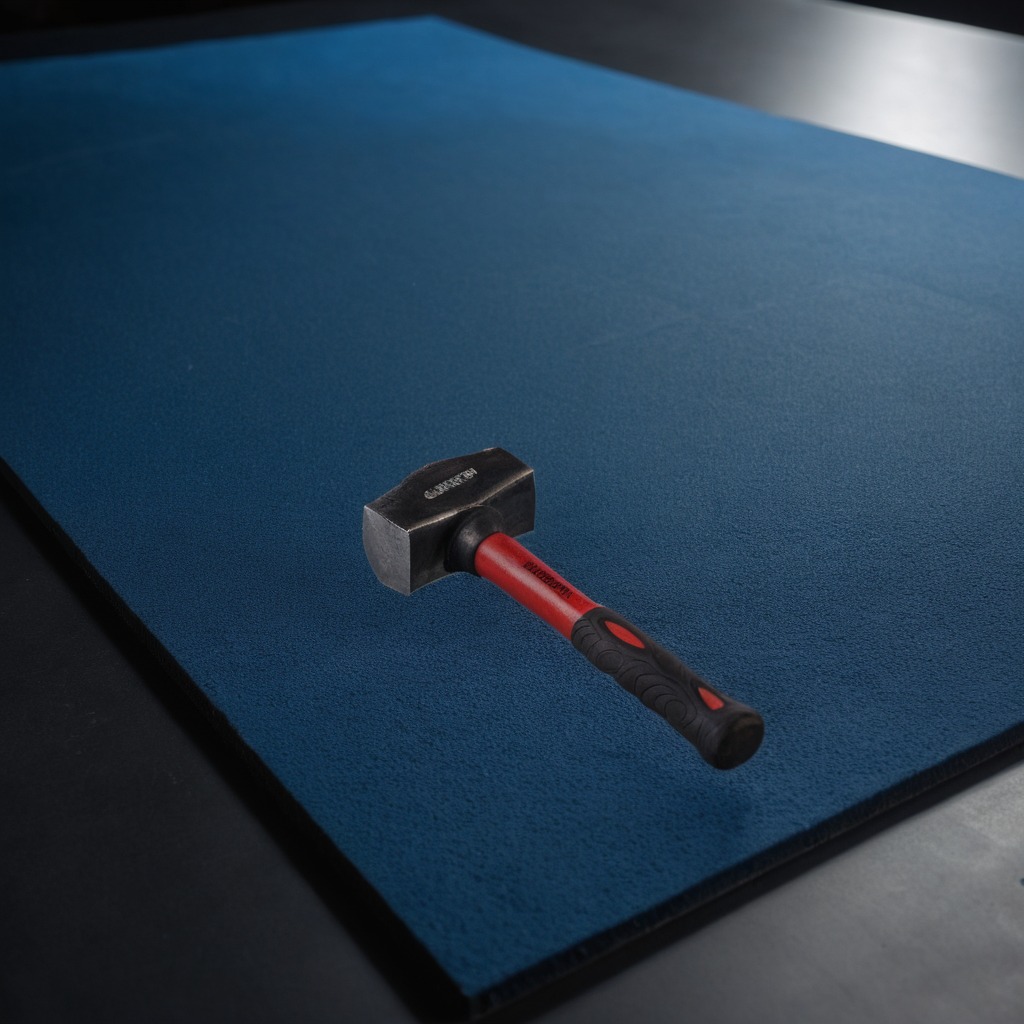
A hammer lies on the granite tabletop inside a workshop at night.